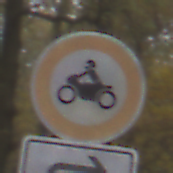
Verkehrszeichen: VerbotKraftraeder
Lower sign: RichtungsangabeDurchPfeile5
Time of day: MorningAfternoon
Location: Outdoor (Nature)
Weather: Overcast
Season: Autumn
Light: Natural